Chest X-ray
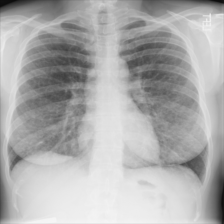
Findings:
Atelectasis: negative
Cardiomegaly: negative
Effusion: negative
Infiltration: negative
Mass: negative
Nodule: negative
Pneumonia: negative
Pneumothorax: negative
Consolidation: negative
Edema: negative
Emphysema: negative
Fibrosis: negative
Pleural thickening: negative
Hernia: negative